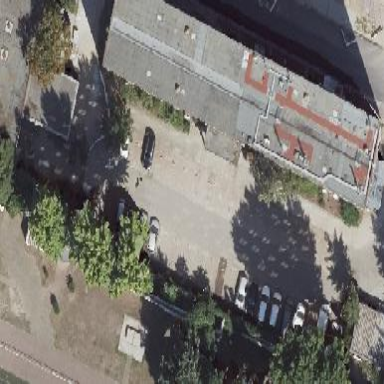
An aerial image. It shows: Office building with flat roof.